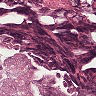
Metastatic tissue present: no